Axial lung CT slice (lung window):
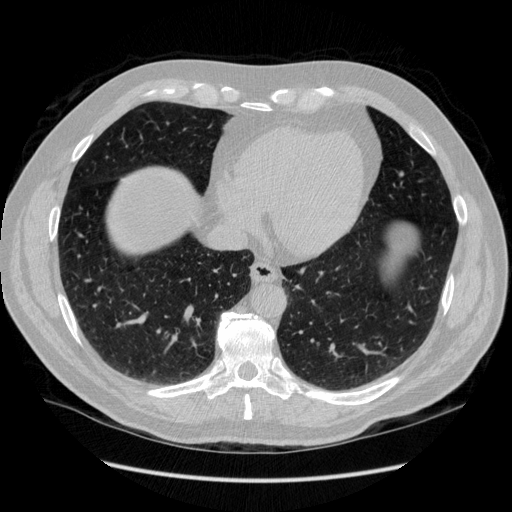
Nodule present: no